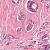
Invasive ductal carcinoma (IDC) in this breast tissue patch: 1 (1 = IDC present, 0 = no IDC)